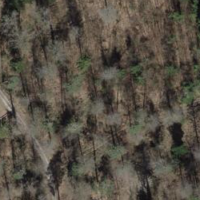
EUNIS habitat code: 44
Species observed at this site:
Oxalis acetosella